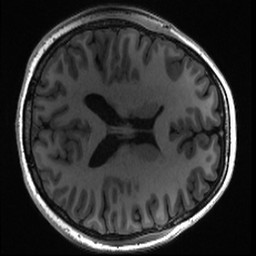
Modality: T1w
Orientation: axial
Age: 19
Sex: female